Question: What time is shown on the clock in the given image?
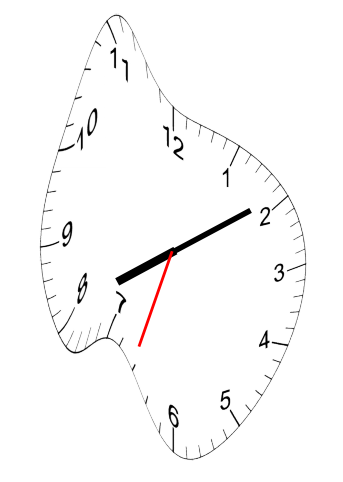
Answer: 08:09:33